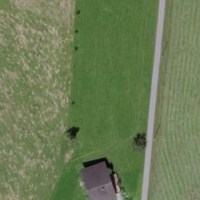
EUNIS habitat code: 24
Species observed at this site:
Pyrrhocorax graculus
Corvus corone
Passer domesticus
Spinus spinus